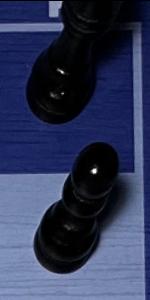
Label: Pawn_Black